Field crop: maize
Growth stage: 2
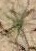
Species: salsola